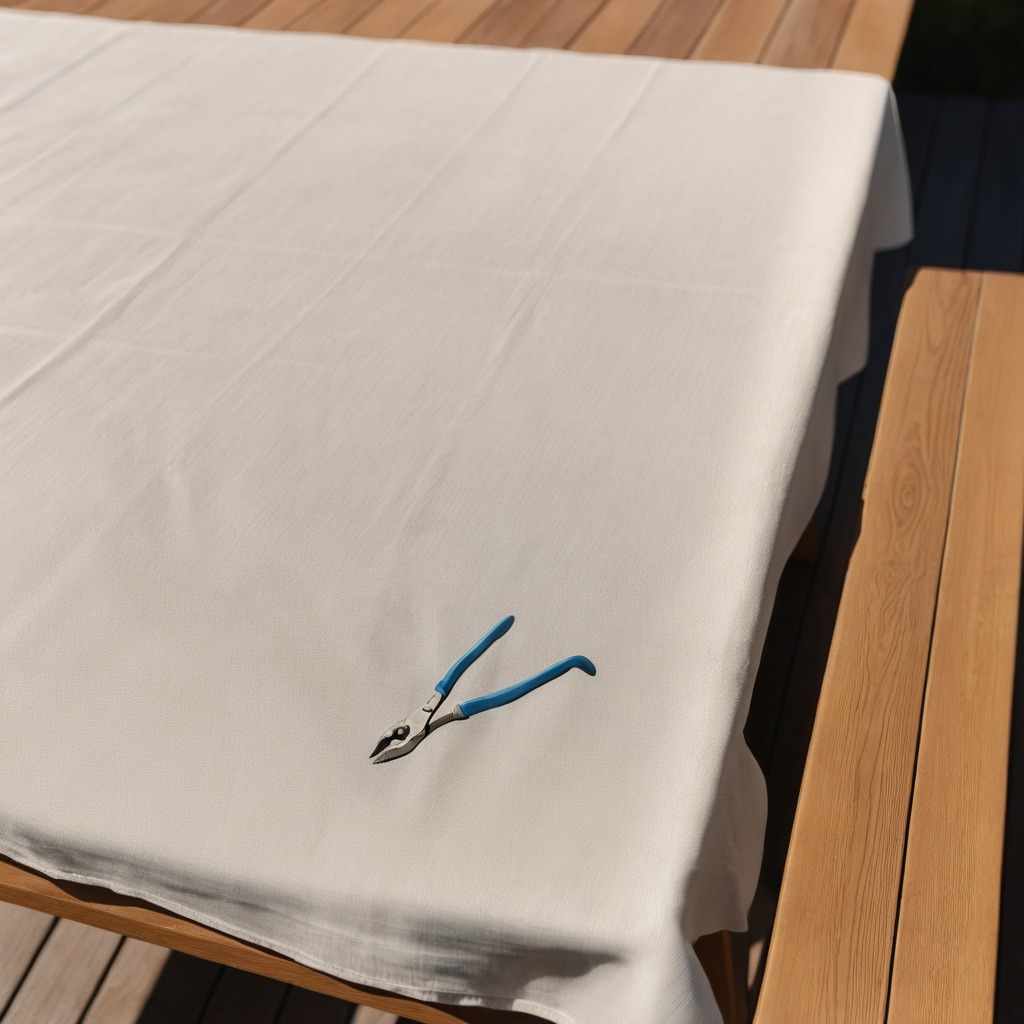
A plier lying on a wooden table in an outdoor workshop during daytime bright natural light soft shadows worn but beneath the cloth.